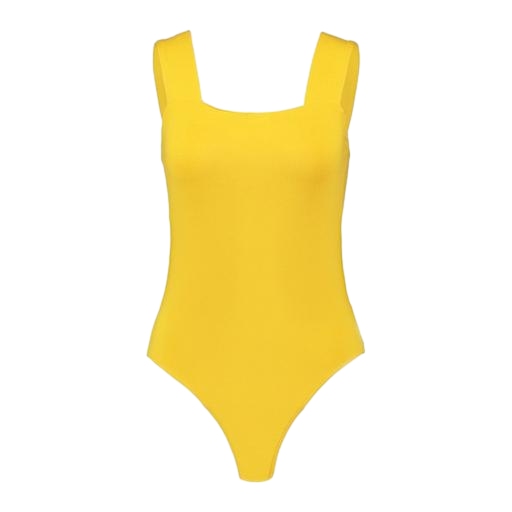
yellow italian cady emery camisole, yellow ribbed tank, sleeveless bright yellow, white background